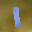
Label: 1